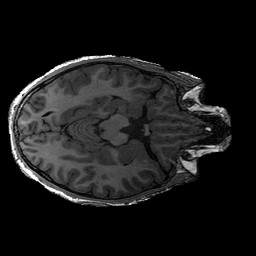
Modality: T1w
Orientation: axial
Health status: ill
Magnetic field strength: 3 T